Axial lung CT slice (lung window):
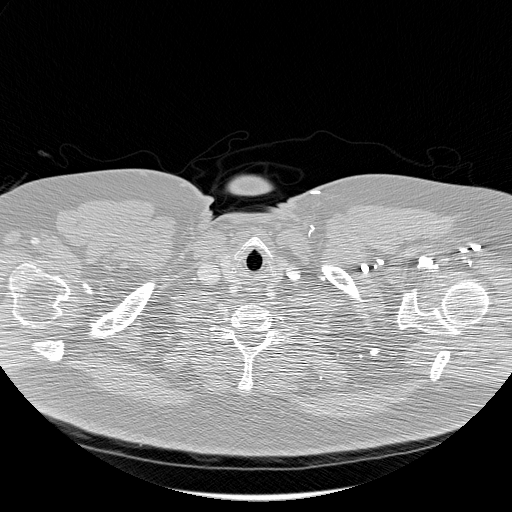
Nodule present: no